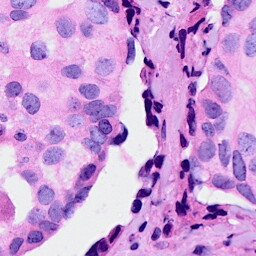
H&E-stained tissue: Breast